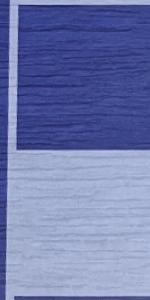
Label: Empty